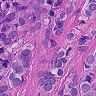
Metastatic tissue present: yes